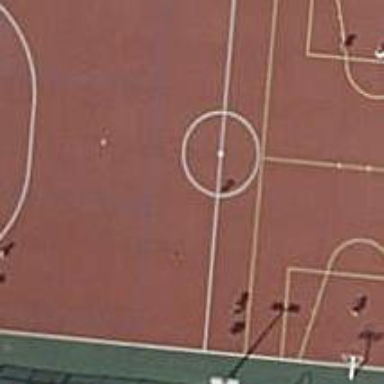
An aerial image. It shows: Soccer pitch for leisure land activities.